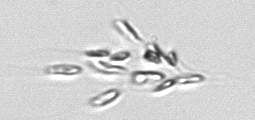
Label: Dinobryon